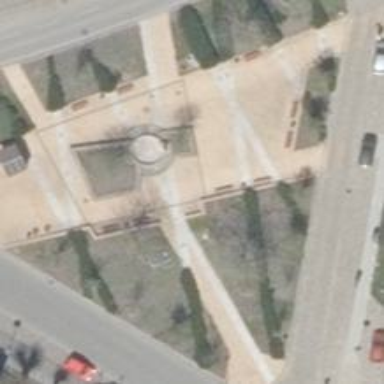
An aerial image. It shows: Fountain.